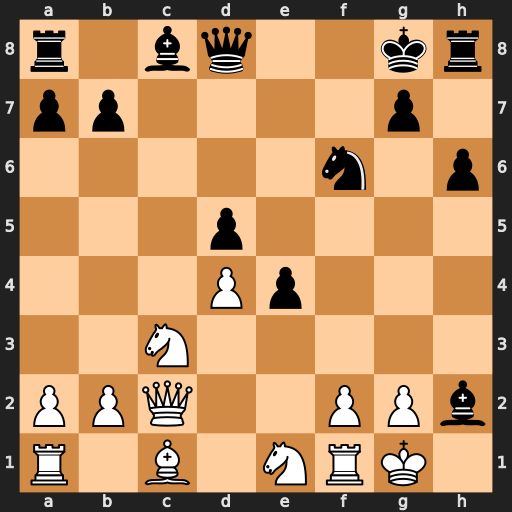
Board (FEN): r1bq2kr/pp4p1/5n1p/3p4/3Pp3/2N5/PPQ2PPb/R1B1NRK1
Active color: w
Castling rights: -
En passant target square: -
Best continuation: Kxh2 Ng4+ Kg1